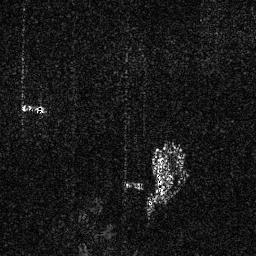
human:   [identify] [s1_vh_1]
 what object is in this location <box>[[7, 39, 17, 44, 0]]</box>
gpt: <ref>1 small ship at the left</ref>